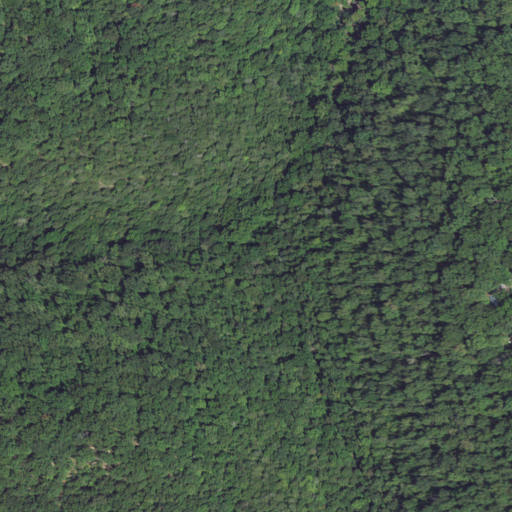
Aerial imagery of valley in Missouri named Wildcat Hollow containing deciduous forest and evergreen forest